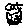
Label: cat